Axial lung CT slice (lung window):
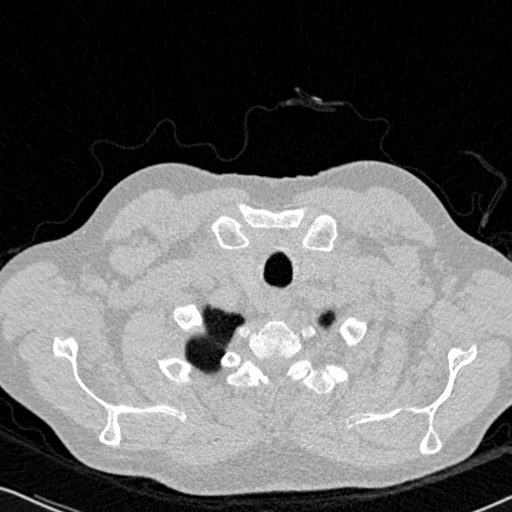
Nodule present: no